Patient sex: M
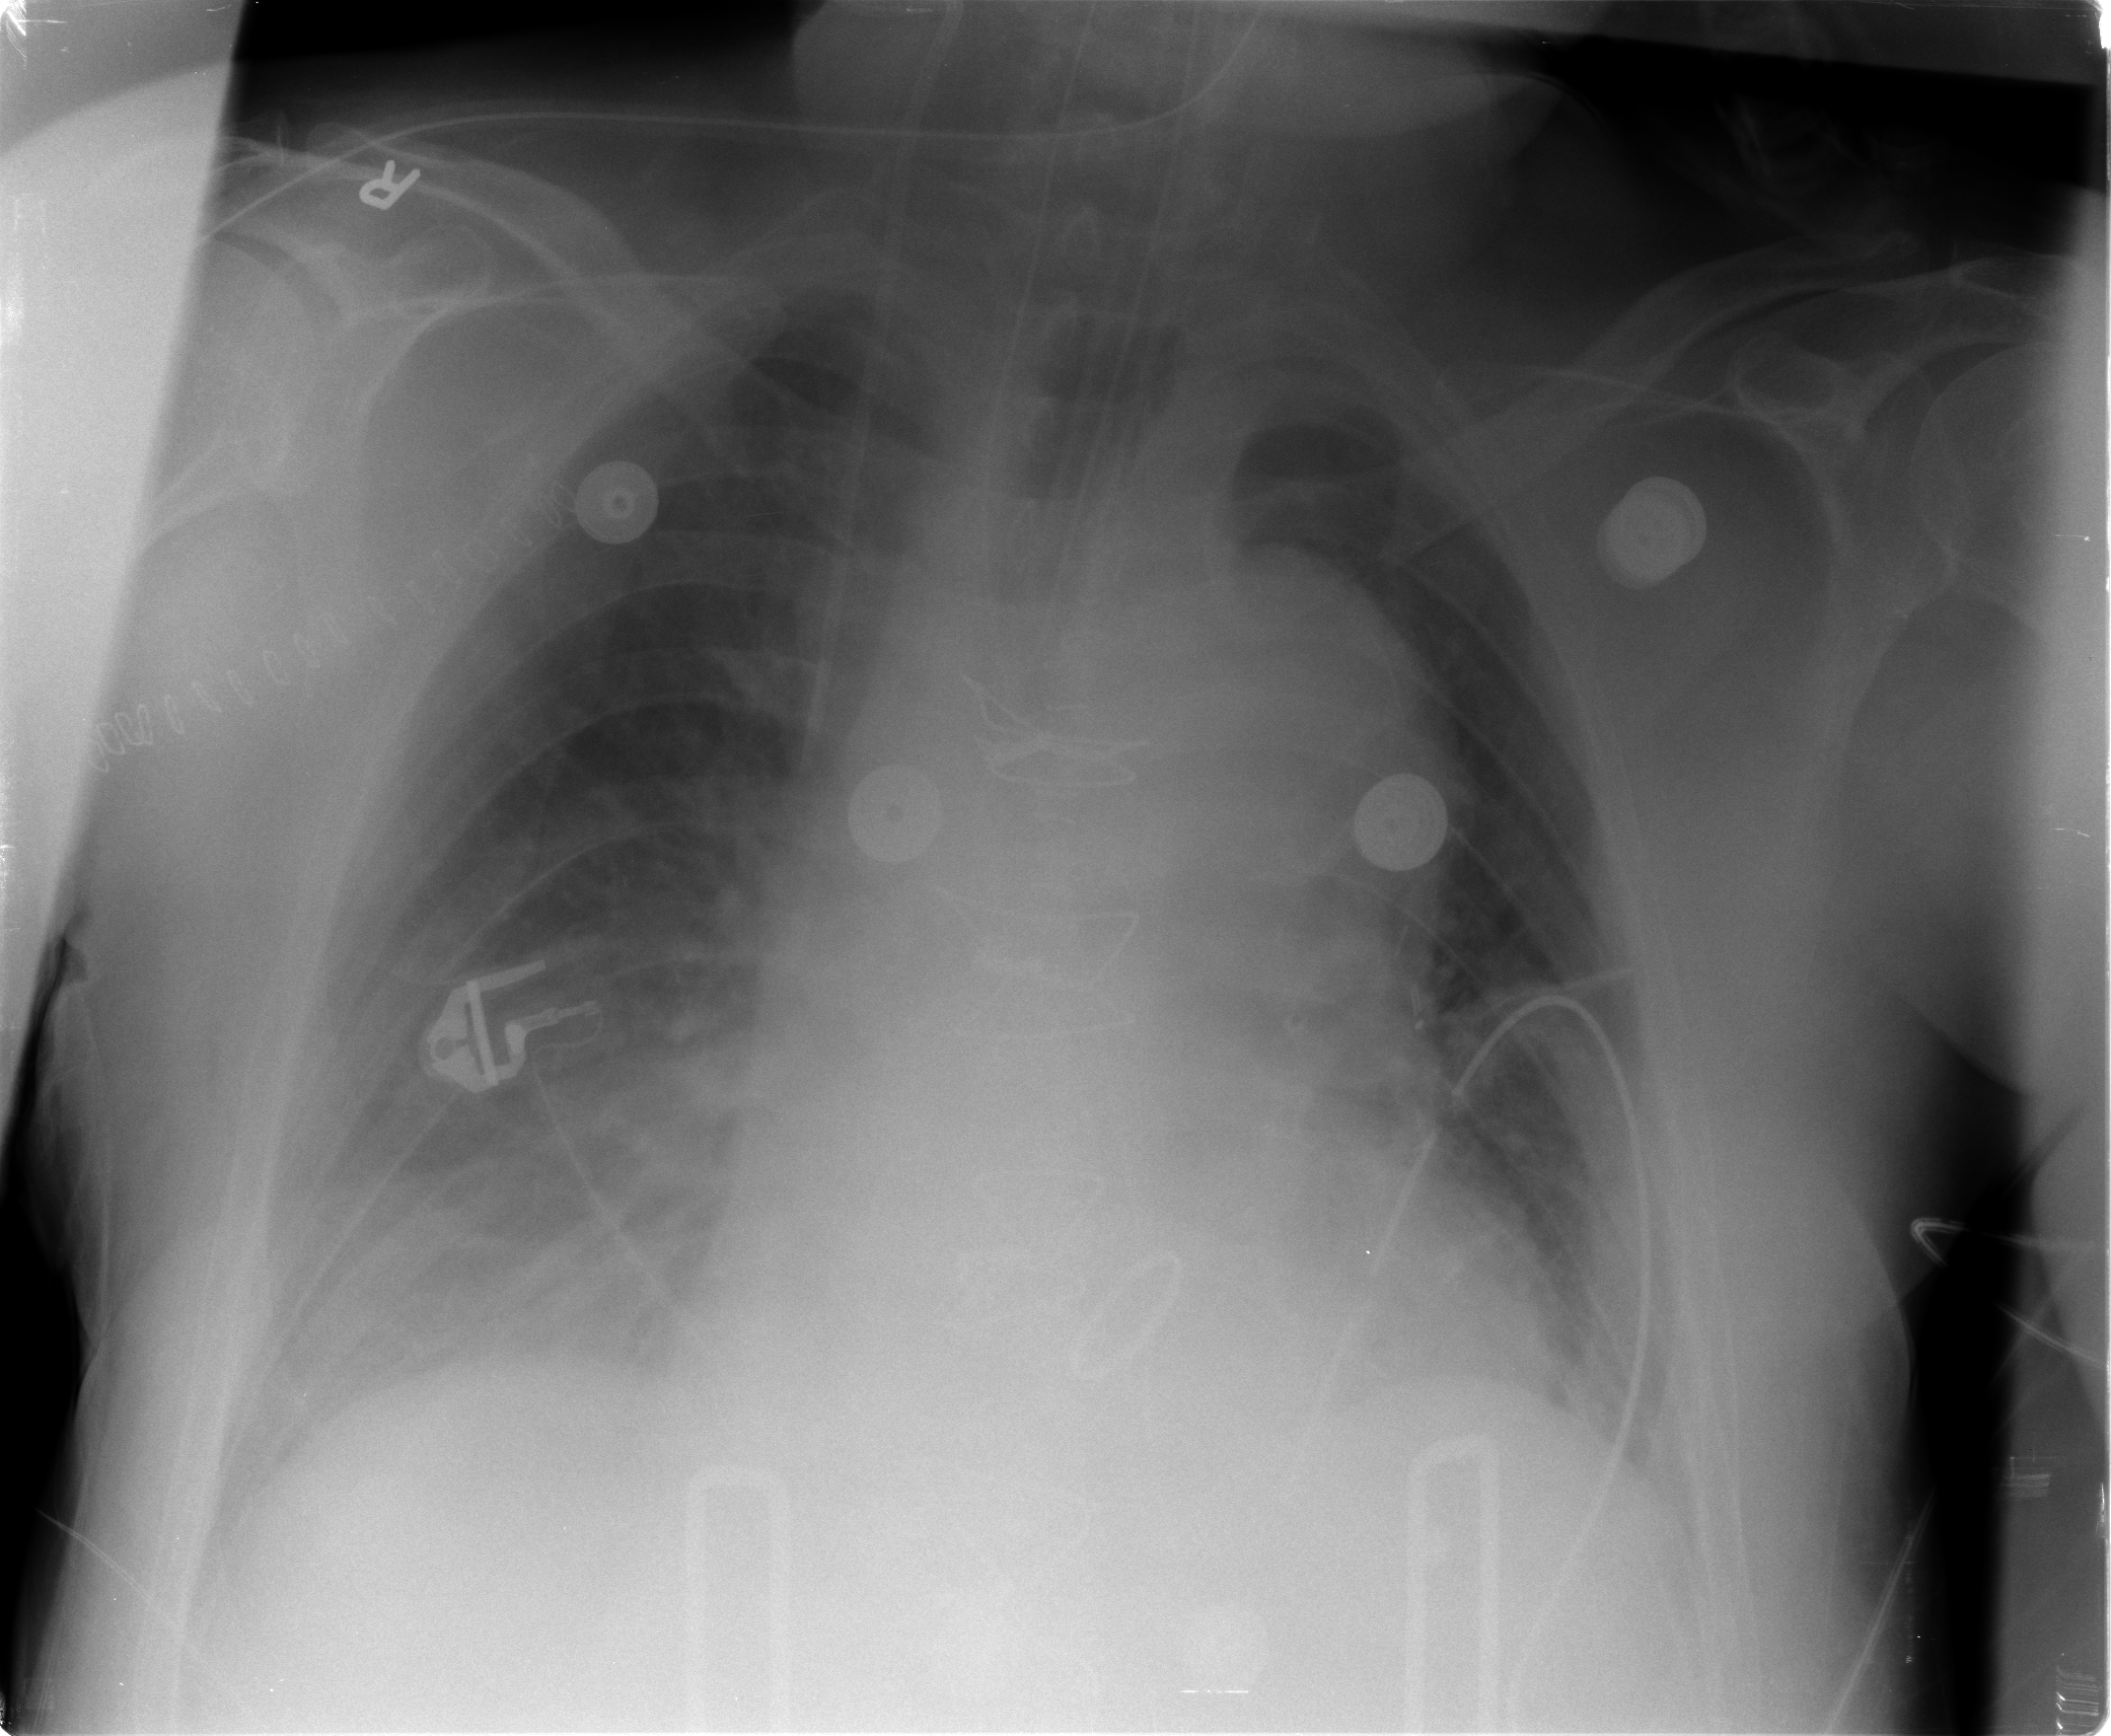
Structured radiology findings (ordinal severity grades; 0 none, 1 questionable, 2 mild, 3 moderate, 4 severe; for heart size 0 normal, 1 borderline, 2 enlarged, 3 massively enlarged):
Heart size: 2
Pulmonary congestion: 2
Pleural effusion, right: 0
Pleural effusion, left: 0
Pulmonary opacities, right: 2
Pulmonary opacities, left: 0
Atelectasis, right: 0
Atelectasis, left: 2